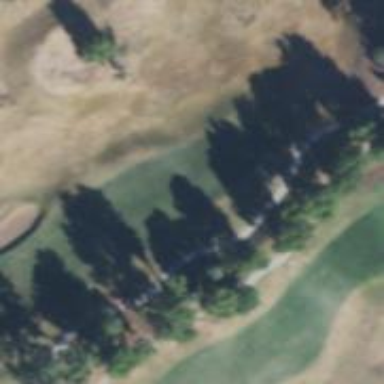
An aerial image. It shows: Service road designated as golf cart path.